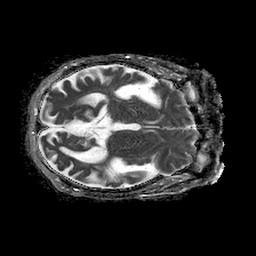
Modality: ADC
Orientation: axial
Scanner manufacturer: philips
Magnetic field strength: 1.5 T
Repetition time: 4.6 s
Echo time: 0.08528 s